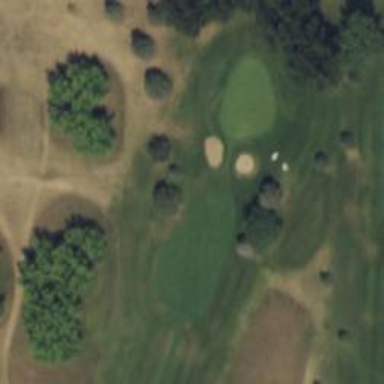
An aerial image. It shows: View of golf hole.